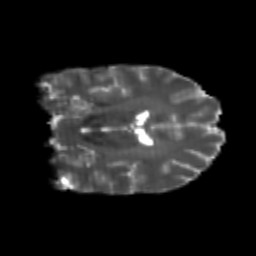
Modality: T2w
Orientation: coronal
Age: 24
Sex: male
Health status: healthy
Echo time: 0.074 s